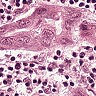
Metastatic tissue present: yes